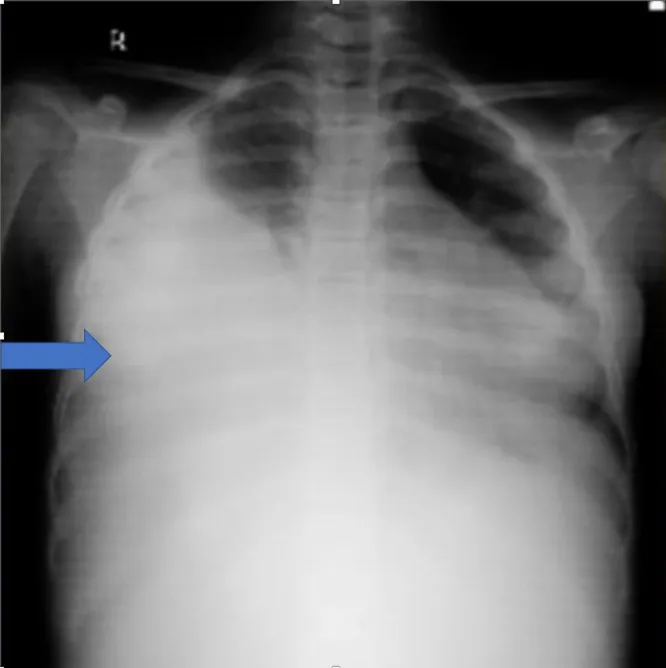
Chest X-ray showing right sided massive pleural effusion with mediastinal shift towards left.
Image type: radiology (x_ray)